Field crop: tomato
Growth stage: 1
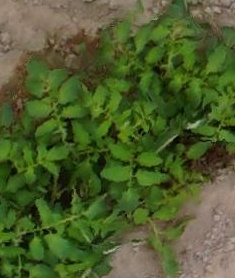
Species: tomato